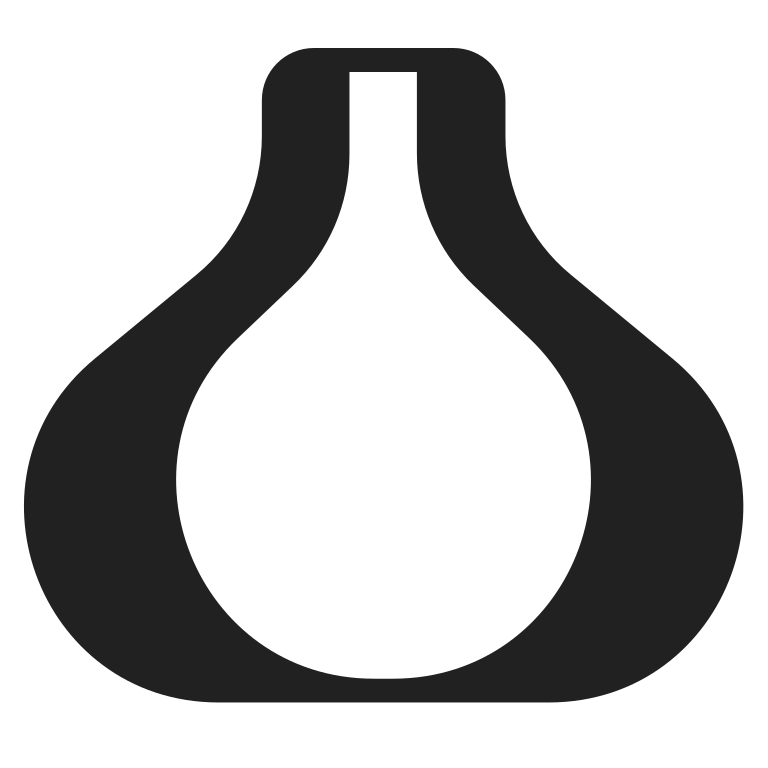
garlic high contrast